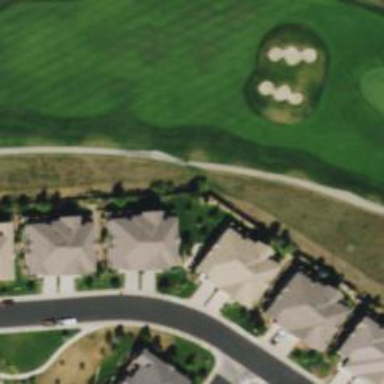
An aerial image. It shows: Service road designated as golf cart path.